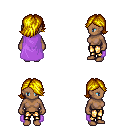
a pixel art fantasy rpg character, female body template, human, dark skin, lavender cape, gold greaves, blonde swoop hairstyle, four views (front, back, left, right), 2x2 character sprite sheet, small pixel art, hard edges, no anti-aliasing